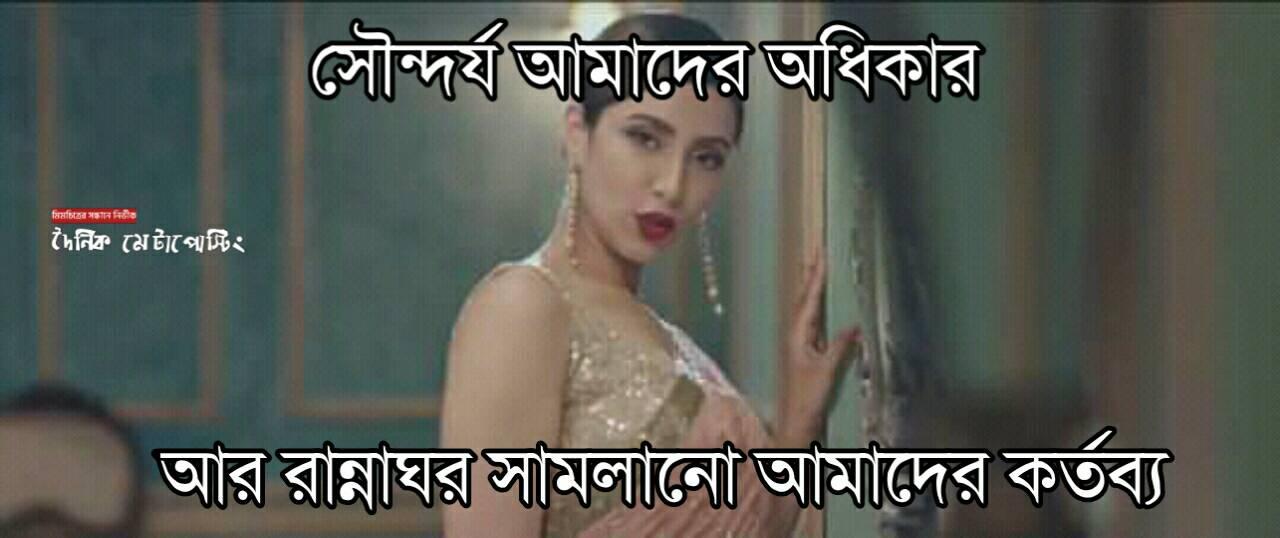
Caption: সৌন্দর্য আমাদের অধিকার    আর রান্নাঘর সামলানো আমাদের কর্তব্য
Label: hate